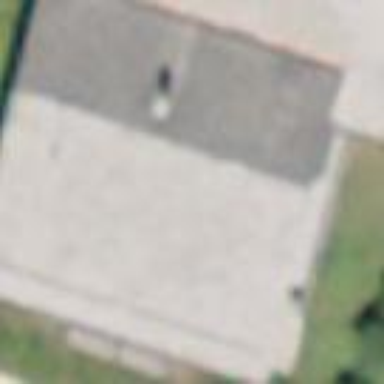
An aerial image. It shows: Building with tile roof.